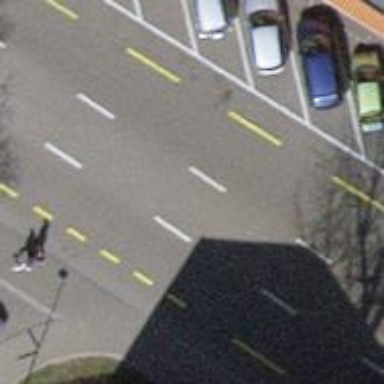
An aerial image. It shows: Public transport shelter.